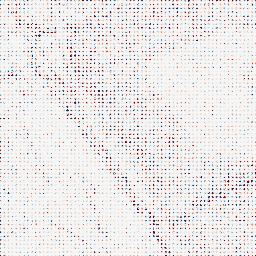
Category: wavelet
Decomposition family: wavelet_biorthogonal
Decomposition parameters: wavelet: bior5.5
level: 1
Upsampling method: sinc_blackman
Upsampling parameters: scale: 8
kernel_size: 4
Upsampling scale: 8